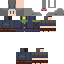
A male human skin with medium skin, wearing brown long hair dressed in a blue hoodie and brown pants, featuring a closed mouth.